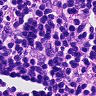
Metastatic tissue present: no